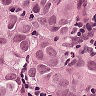
Metastatic tissue present: yes